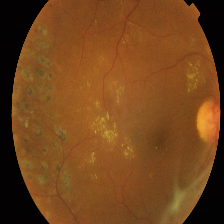
Diabetic retinopathy grade: Proliferative DR